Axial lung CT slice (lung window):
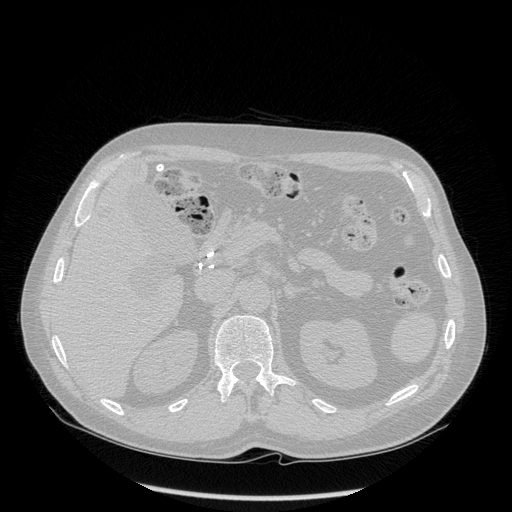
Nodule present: no